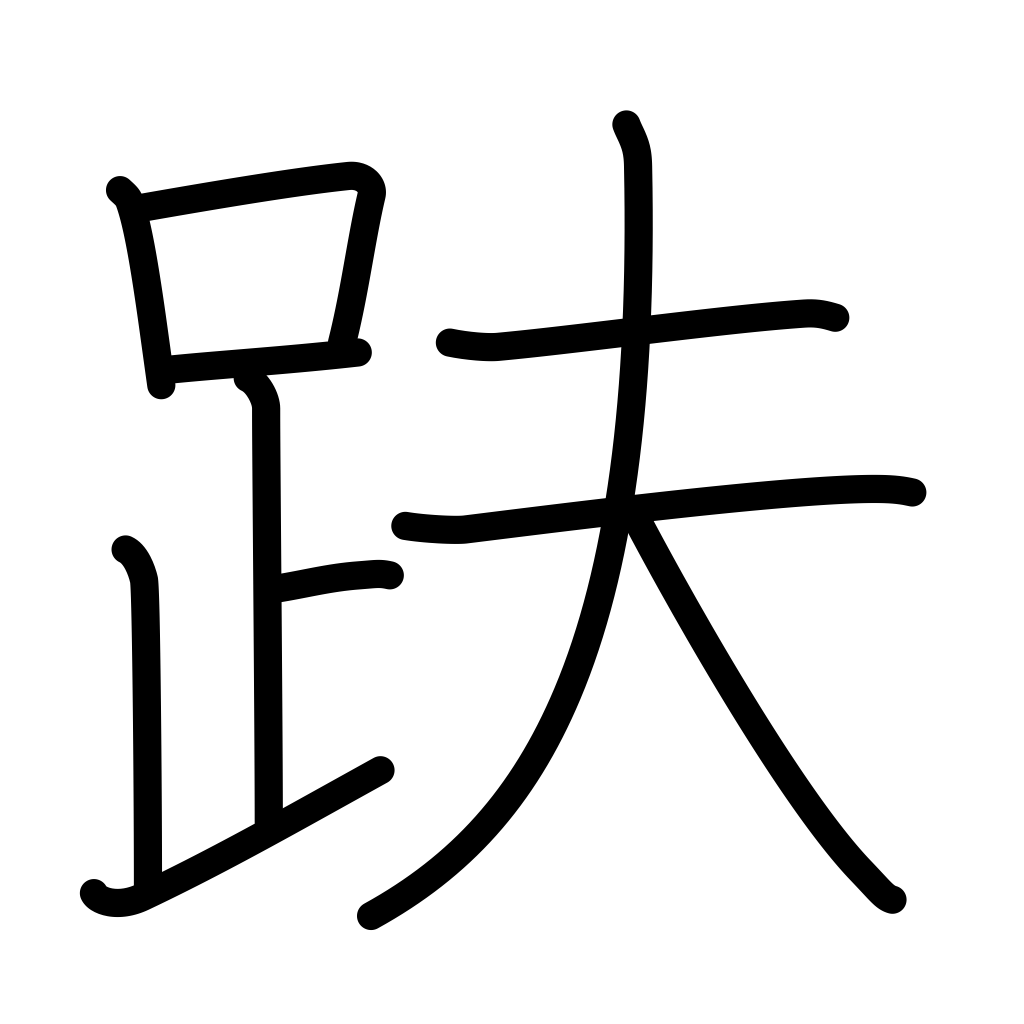
Meaning: foot, calyx, sitting in the lotus position